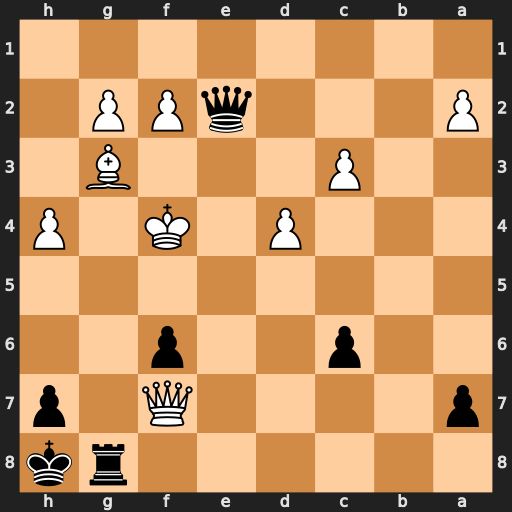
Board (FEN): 6rk/p4Q1p/2p2p2/8/3P1K1P/2P3B1/P3qPP1/8
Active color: b
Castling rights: -
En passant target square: -
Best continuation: Rg4+ Kf5 Qe4+ Kxf6 Rg6+